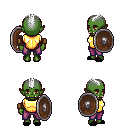
a pixel art fantasy rpg character, female body template, orc, green skin, gold chest armor, magenta pants, white short mohawk hairstyle, leather bracers, black slippers, shield, four views (front, back, left, right), 2x2 character sprite sheet, small pixel art, hard edges, no anti-aliasing